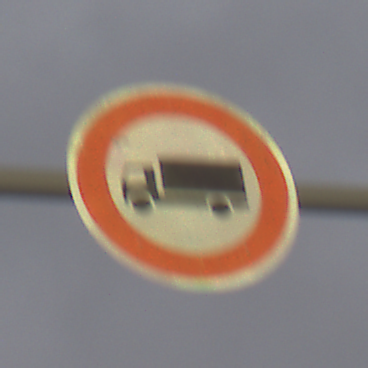
Verkehrszeichen: VerbotFuerKraftfahrzeugeUeberDreiKommaFuenfTonnen
Umgebung: Outdoor, RoadRail
Tageszeit: Midday
Wetter: Overcast
Licht: Natural
Jahreszeit: NotSpecified
Kontrast: LowContrast